Interaction volume radius: 10 \u00c5
Interaction volume height: 15 \u00c5
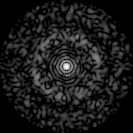
Disorder parameter: 0.8535